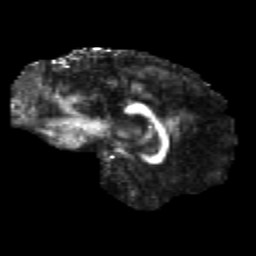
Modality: FA
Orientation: sagittal
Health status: healthy
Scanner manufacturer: siemens
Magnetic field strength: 3 T
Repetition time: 12 s
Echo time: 0.092 s